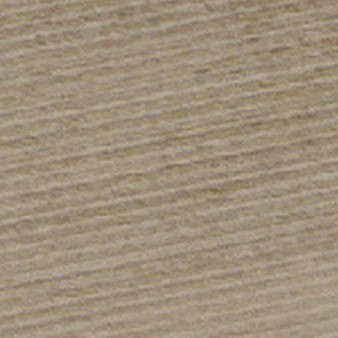
Label: other